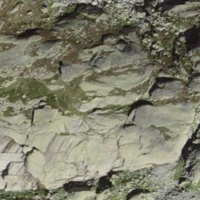
EUNIS habitat code: 48
Species observed at this site:
Mutilla europaea